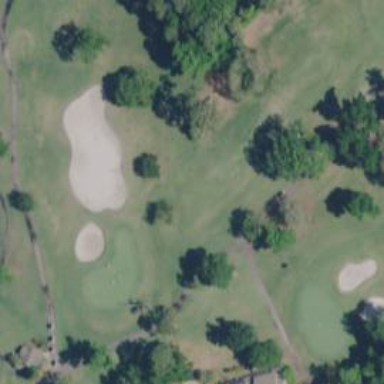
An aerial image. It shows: Grass area designated as golf tee.